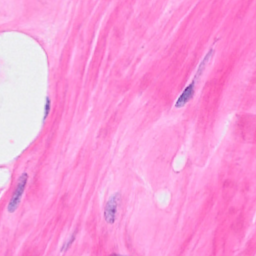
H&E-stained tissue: Breast